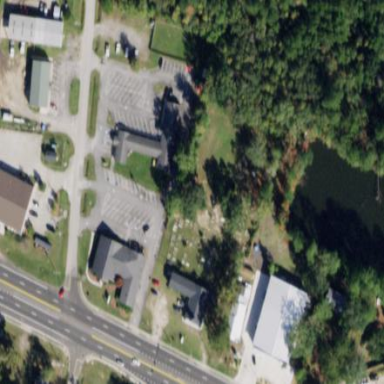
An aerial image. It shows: Cemetery.